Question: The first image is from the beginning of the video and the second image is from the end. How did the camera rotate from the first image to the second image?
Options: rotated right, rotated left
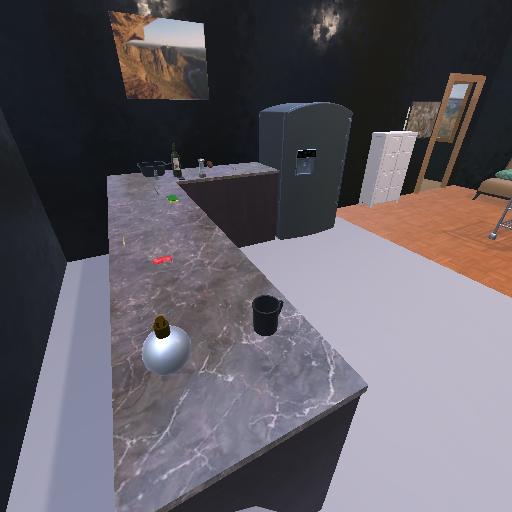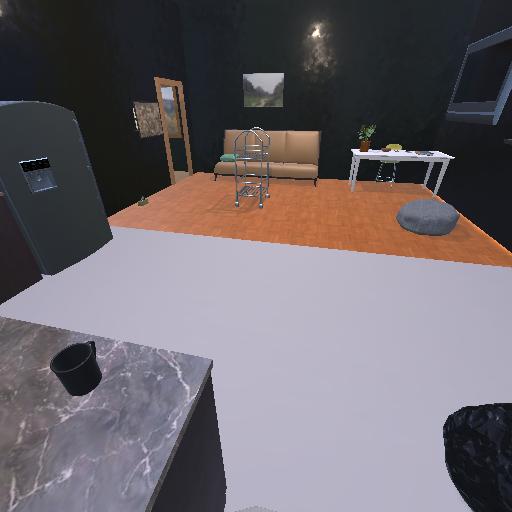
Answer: rotated right